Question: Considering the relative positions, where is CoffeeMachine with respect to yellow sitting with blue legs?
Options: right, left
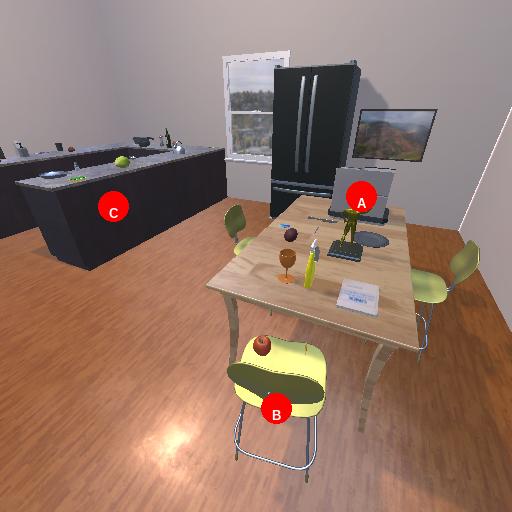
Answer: right